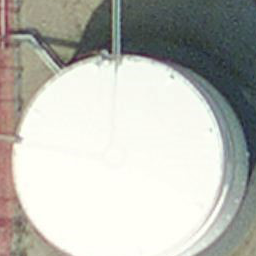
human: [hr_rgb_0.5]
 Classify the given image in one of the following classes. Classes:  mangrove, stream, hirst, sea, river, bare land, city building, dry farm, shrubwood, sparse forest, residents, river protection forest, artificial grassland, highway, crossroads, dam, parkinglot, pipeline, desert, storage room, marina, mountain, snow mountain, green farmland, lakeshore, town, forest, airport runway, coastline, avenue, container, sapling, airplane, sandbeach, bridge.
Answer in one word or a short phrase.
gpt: storage room